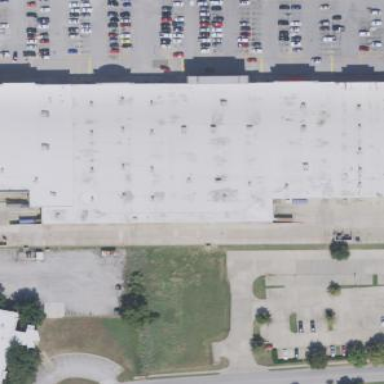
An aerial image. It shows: Retail building.